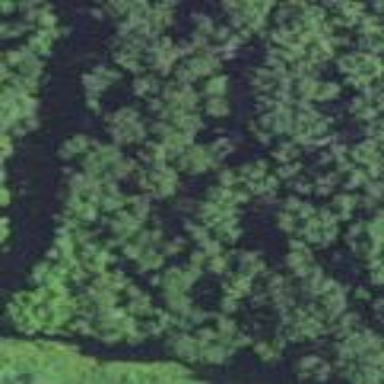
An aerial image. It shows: Mixed woodland area with variety of leaf types and cycles.